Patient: sex F, age 69
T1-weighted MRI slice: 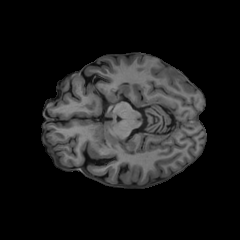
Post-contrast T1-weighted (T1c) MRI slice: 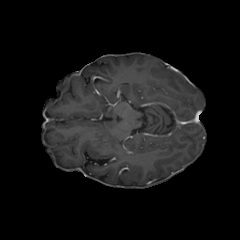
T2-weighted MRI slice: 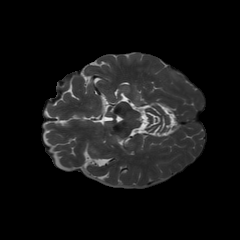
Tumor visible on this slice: yes
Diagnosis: Glioblastoma, IDH-wildtype
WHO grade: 4